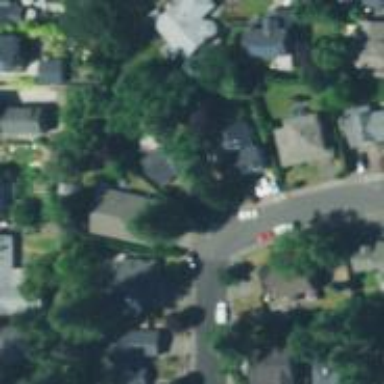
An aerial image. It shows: Residential road.